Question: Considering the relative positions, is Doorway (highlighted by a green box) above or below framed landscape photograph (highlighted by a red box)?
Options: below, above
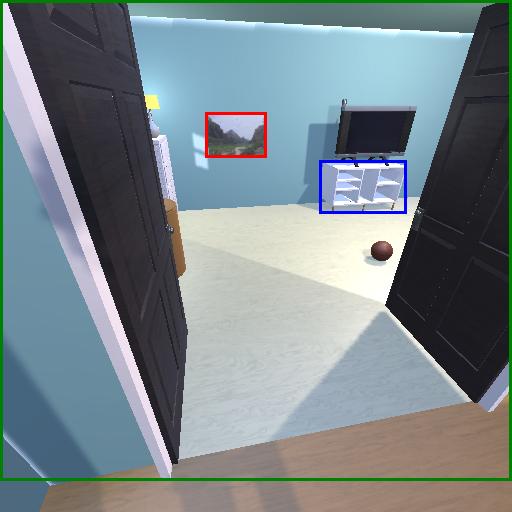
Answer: below